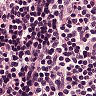
Metastatic tissue present: no